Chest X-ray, PA view. Patient: 29 years old, sex F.
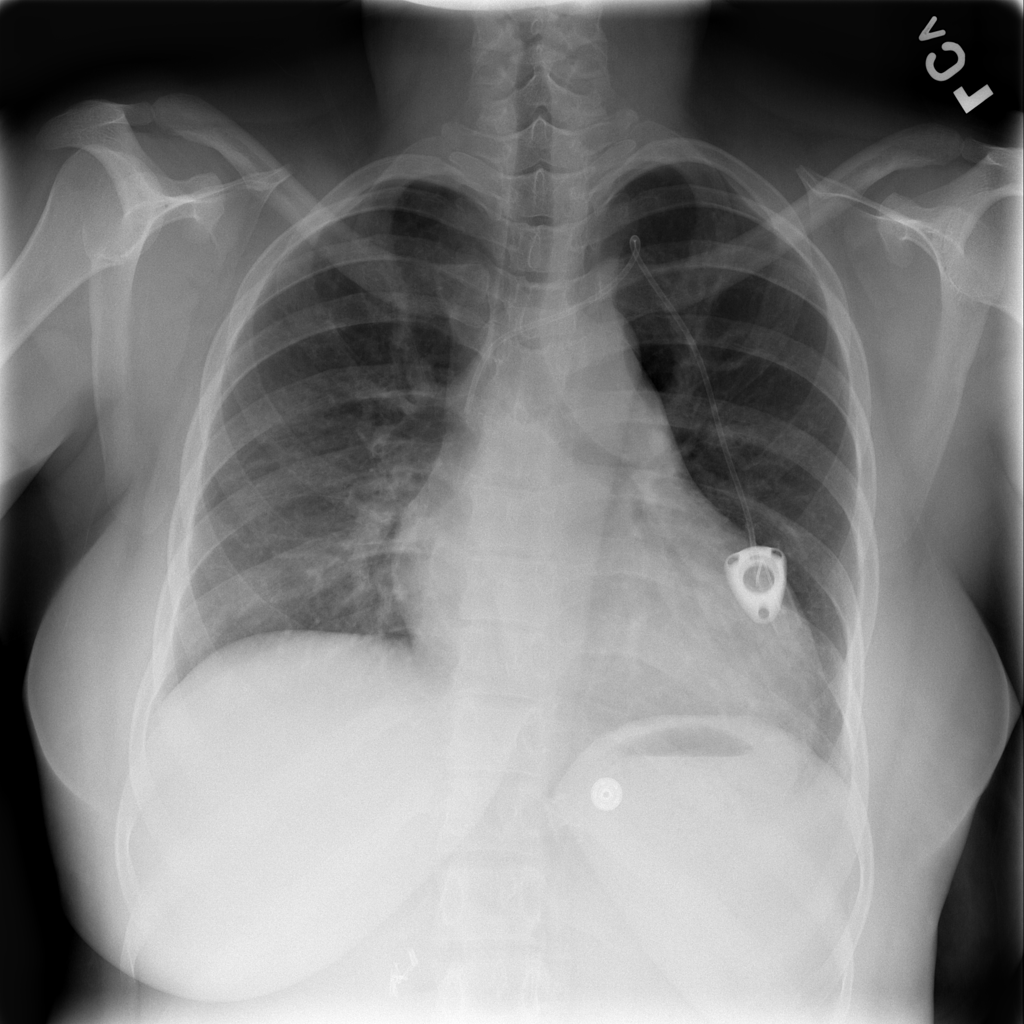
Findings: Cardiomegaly